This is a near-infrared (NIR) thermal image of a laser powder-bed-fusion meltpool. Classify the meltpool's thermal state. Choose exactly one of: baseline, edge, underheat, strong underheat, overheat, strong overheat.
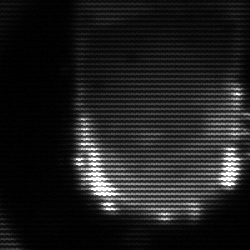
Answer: baseline